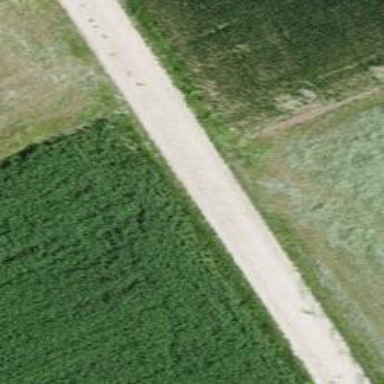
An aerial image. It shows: Gravel track with grade2 quality.